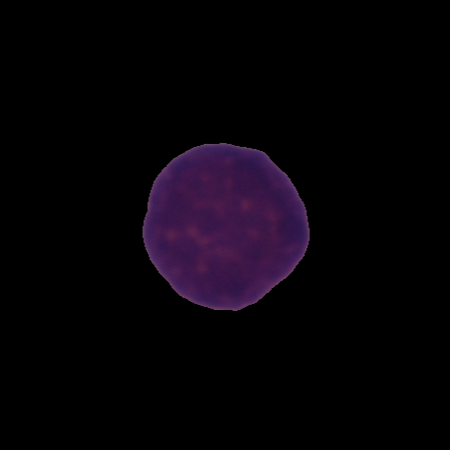
Label: healthy